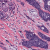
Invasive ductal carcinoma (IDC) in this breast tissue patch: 1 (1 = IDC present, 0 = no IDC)